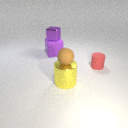
large purple rubber cube behind large yellow metal cylinder